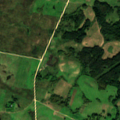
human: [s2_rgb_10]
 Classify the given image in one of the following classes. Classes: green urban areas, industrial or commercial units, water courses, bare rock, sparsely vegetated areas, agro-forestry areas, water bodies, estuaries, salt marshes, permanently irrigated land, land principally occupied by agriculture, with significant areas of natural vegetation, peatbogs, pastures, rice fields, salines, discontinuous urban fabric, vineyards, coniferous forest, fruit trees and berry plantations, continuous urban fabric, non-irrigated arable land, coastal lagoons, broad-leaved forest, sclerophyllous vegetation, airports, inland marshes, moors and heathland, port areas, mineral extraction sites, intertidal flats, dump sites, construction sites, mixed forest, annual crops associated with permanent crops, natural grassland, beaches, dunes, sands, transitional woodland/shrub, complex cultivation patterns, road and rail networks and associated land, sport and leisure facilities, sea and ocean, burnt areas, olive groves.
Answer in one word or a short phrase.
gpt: non-irrigated arable land, pastures, complex cultivation patterns, land principally occupied by agriculture, with significant areas of natural vegetation, broad-leaved forest, mixed forest